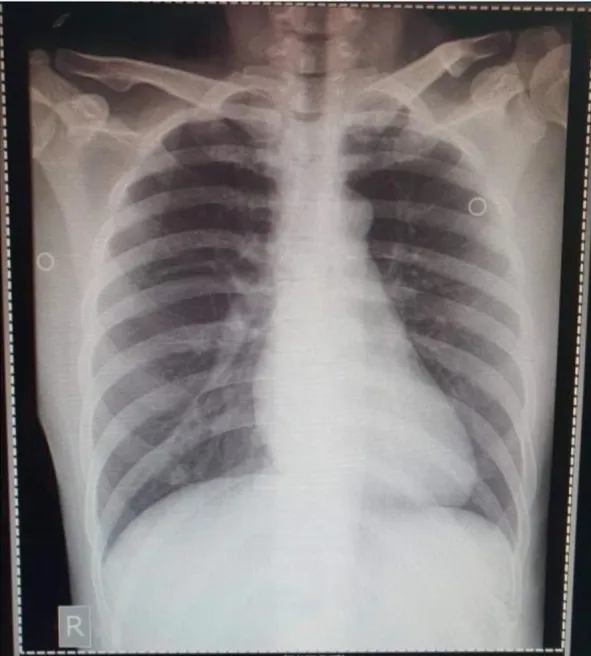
Posteroanterior chest radiograph of patient 1, 27 January 2020 (illness day 7). Unremarkable.
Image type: radiology (x_ray)